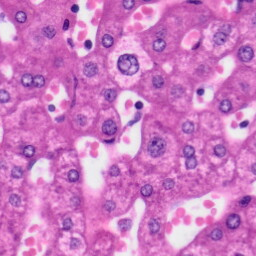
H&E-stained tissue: Liver